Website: bh-photo
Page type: gifting
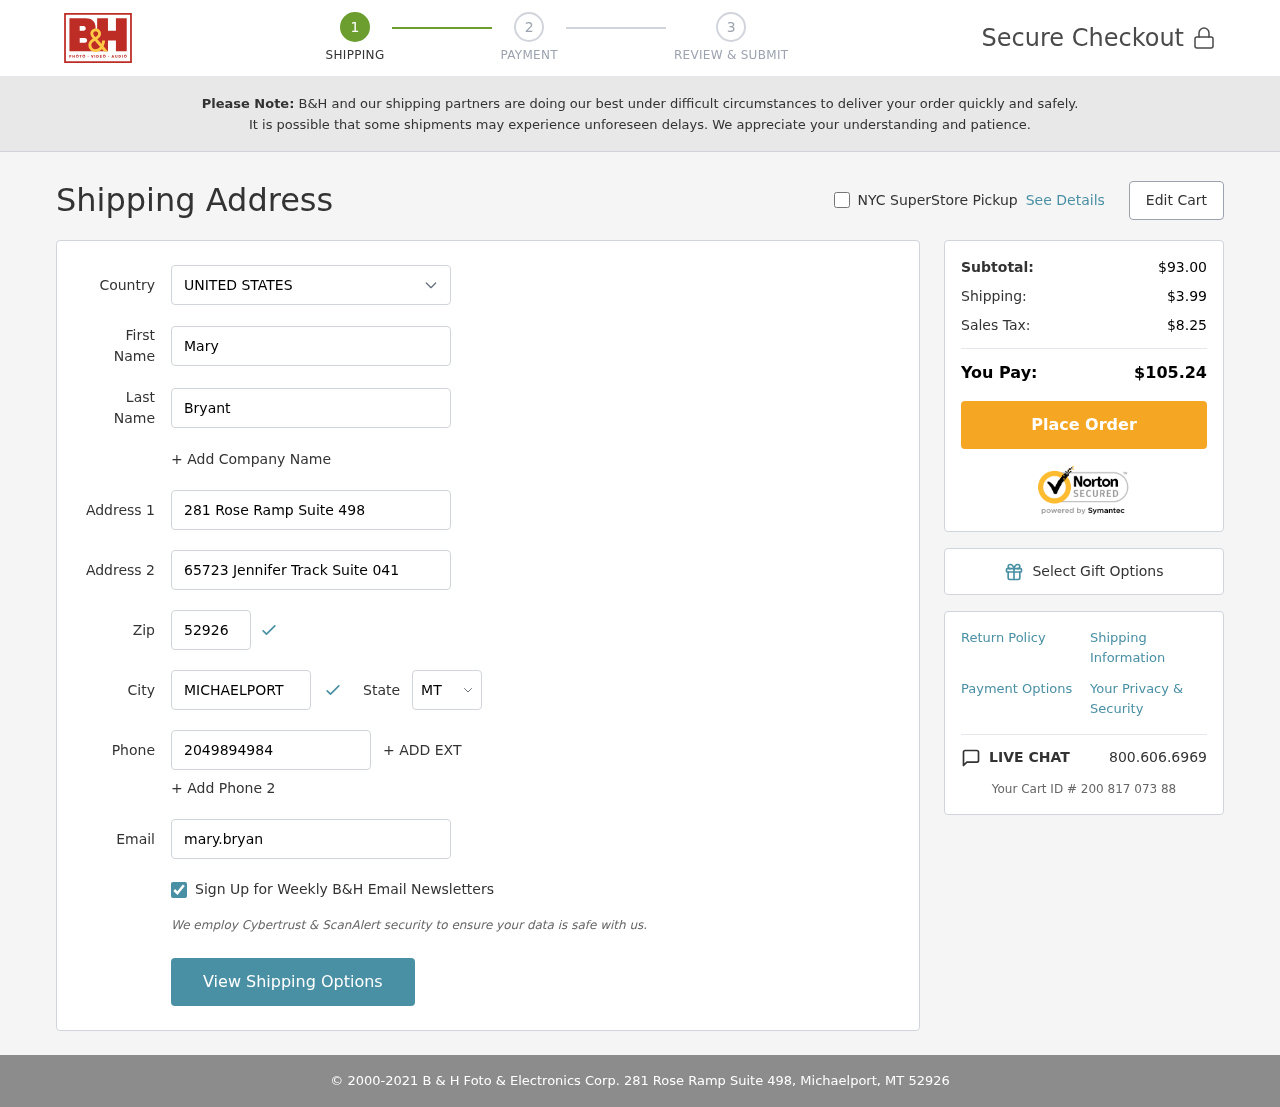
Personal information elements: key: PII_CITY
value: Michaelport
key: PII_COUNTRY
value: United States
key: PII_EMAIL
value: mary.bryant@yahoo.com
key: PII_FIRSTNAME
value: Mary
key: PII_LASTNAME
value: Bryant
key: PII_PHONE
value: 2049894984
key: PII_POSTCODE
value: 52926
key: PII_STATE_ABBR
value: MT
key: PII_STREET
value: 281 Rose Ramp Suite 498
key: PII_STREET2
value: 65723 Jennifer Track Suite 041
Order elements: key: ORDER_SUBTOTAL
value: $93.00
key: ORDER_SHIPPING_COST
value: $3.99
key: ORDER_TAX
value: $8.25
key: ORDER_TOTAL
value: $105.24
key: ORDER_ID
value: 200 817 073 88